Field crop: maize
Growth stage: 1
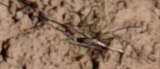
Species: lolium